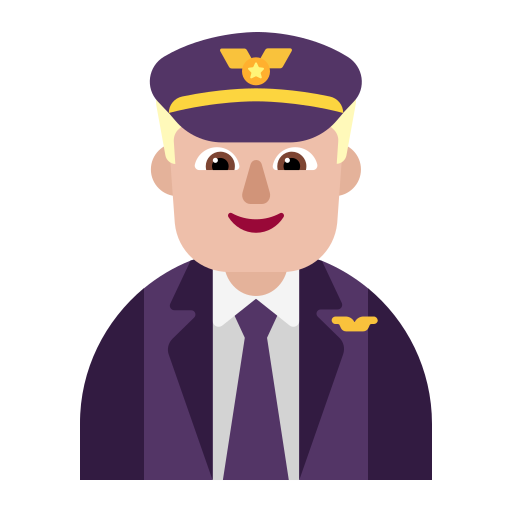
man pilot flat  light